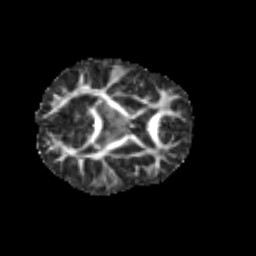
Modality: FA
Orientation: axial
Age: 8
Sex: female
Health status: healthy